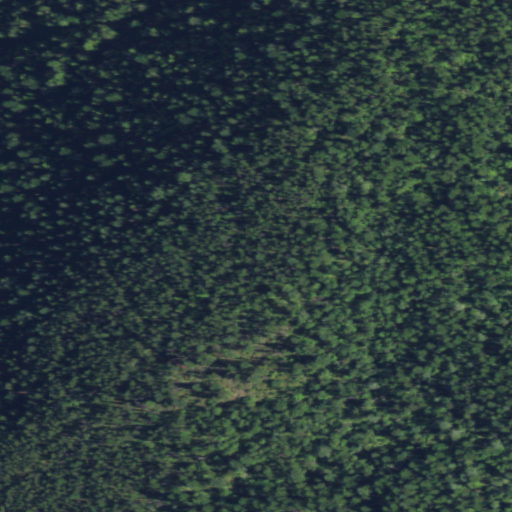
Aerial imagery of ridge(s) in Washington named Brush Ridge containing only evergreen forest